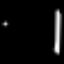
Label: line